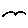
Label: bird